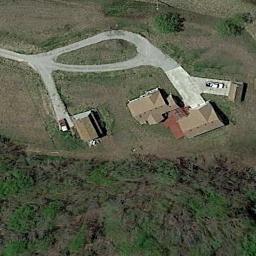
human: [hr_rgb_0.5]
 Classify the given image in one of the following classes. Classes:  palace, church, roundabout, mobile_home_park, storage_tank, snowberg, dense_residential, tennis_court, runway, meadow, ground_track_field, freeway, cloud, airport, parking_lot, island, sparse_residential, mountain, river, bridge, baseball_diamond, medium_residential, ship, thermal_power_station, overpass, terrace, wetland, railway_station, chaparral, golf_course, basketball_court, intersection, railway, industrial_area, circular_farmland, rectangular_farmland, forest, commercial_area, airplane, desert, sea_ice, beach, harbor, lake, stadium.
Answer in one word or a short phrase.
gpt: sparse_residential